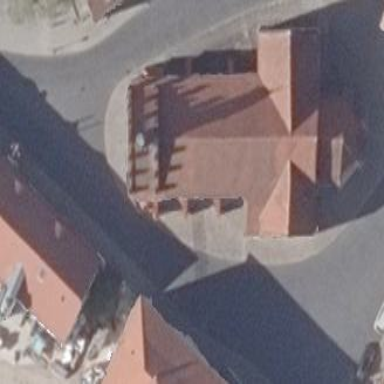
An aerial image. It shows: Church which is place of worship.